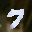
Label: 7